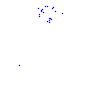
Particle: proton